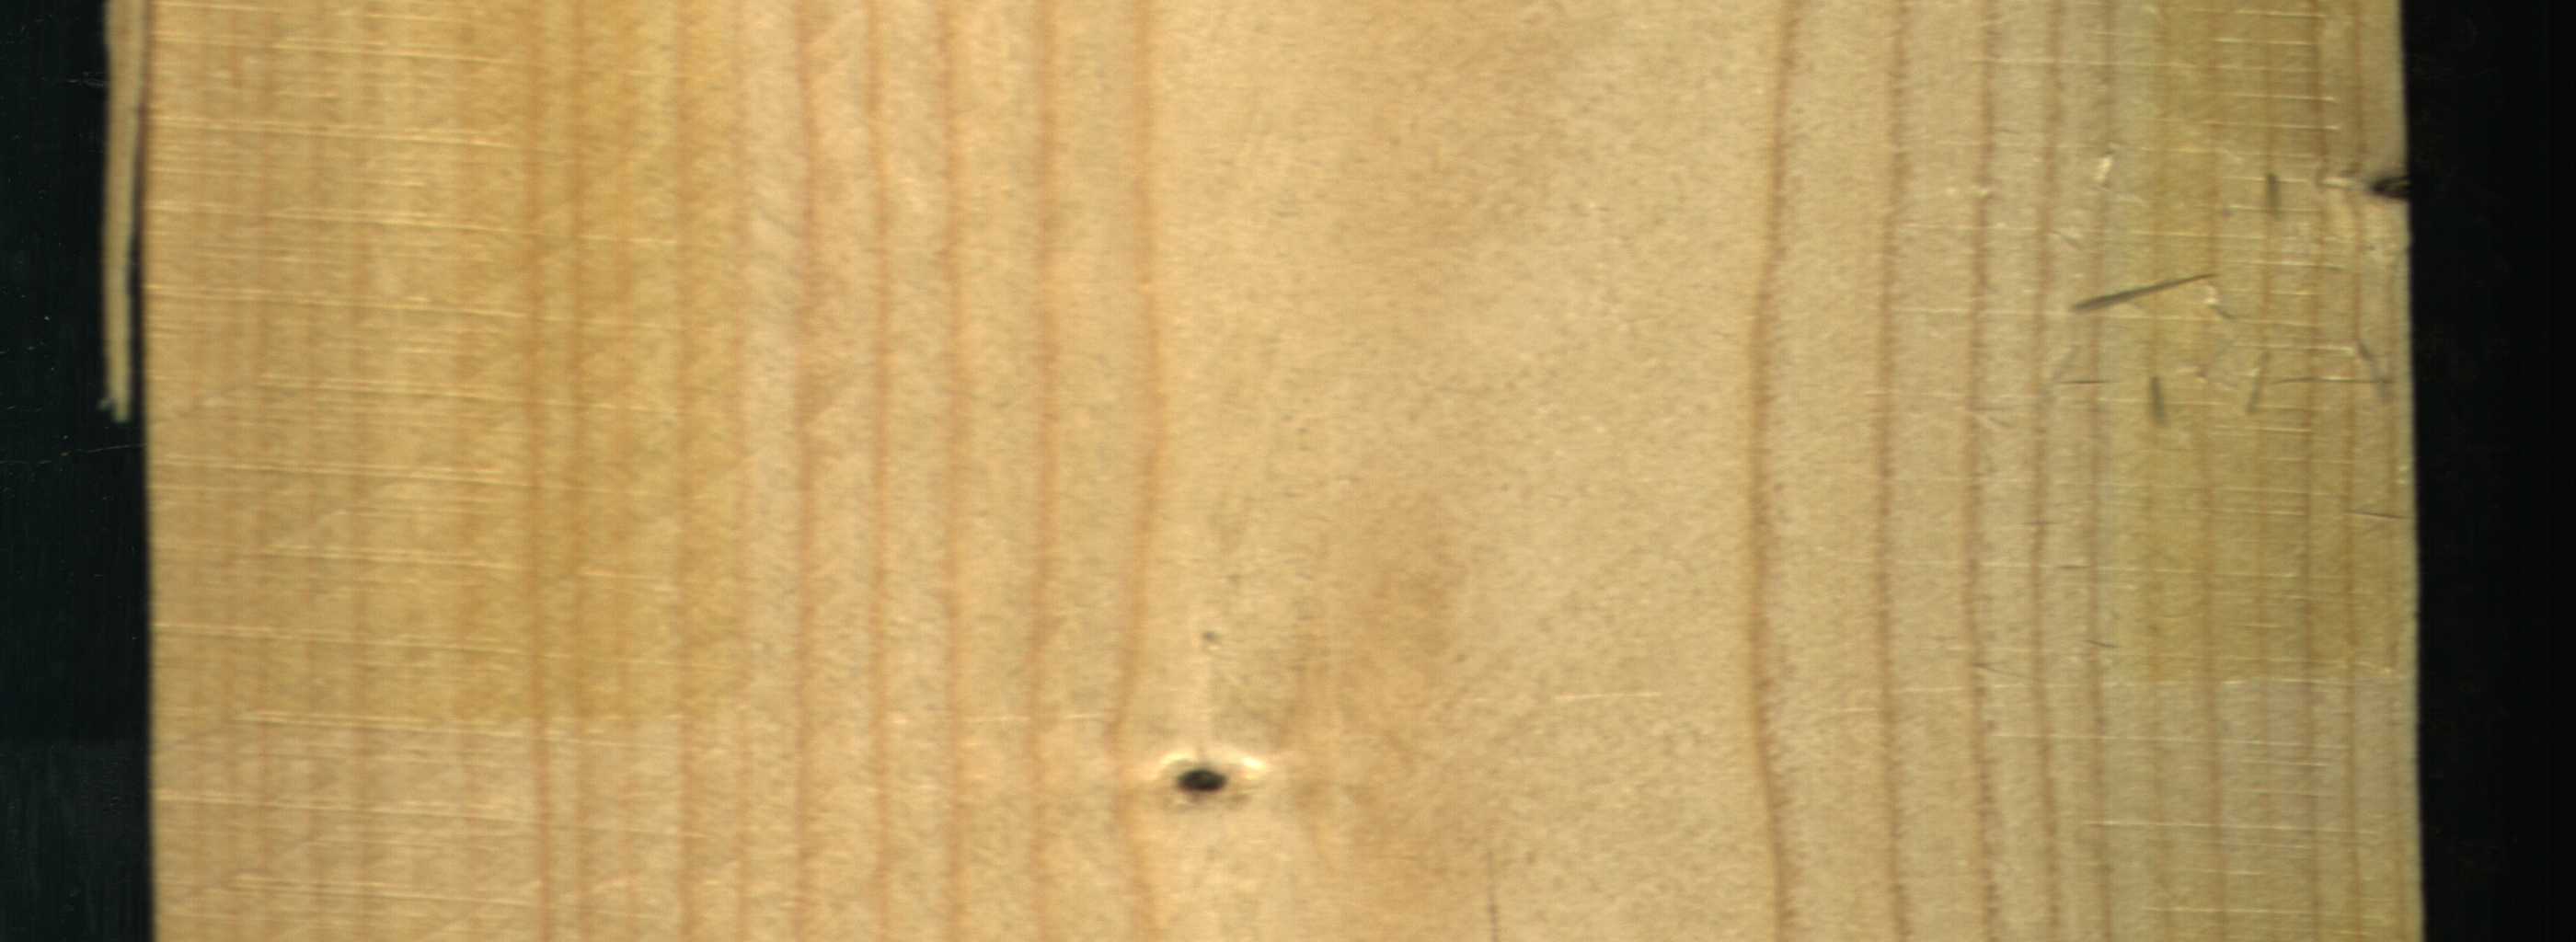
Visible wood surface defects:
Dead_Knot
Dead_Knot